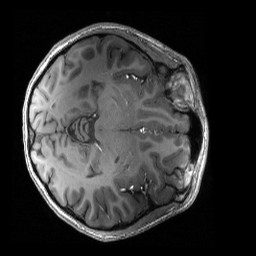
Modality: T1w
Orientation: axial
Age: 27
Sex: female